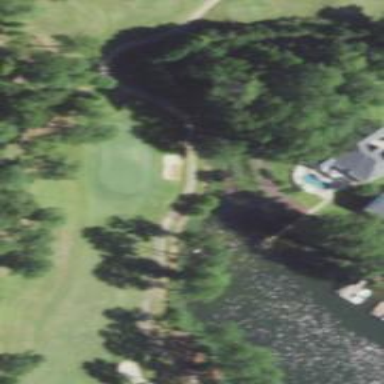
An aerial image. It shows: Golf hole.